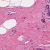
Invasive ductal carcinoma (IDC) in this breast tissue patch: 0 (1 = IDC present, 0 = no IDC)